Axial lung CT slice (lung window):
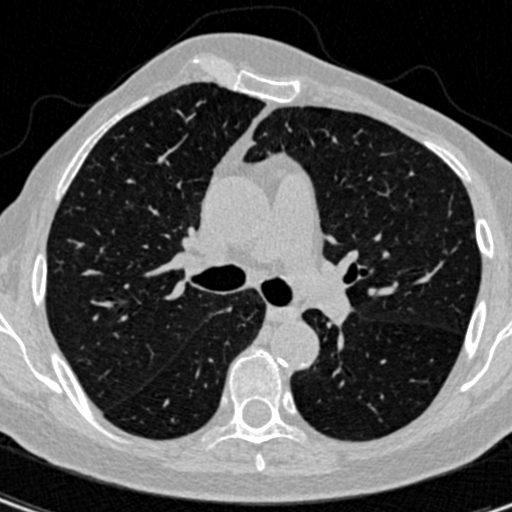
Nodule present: no